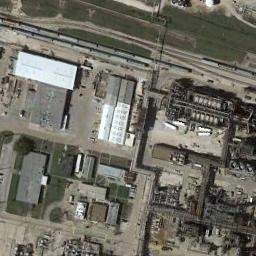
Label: industrial_area